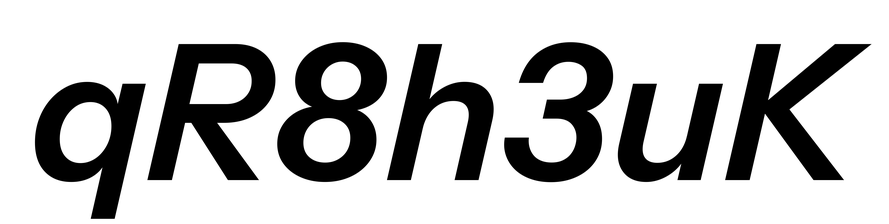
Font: InstrumentSans-Italic_SemiBold_Italic